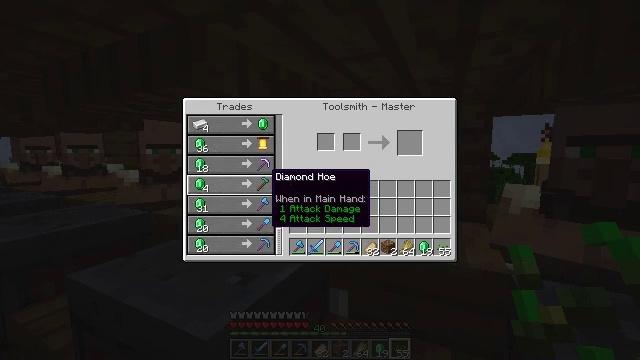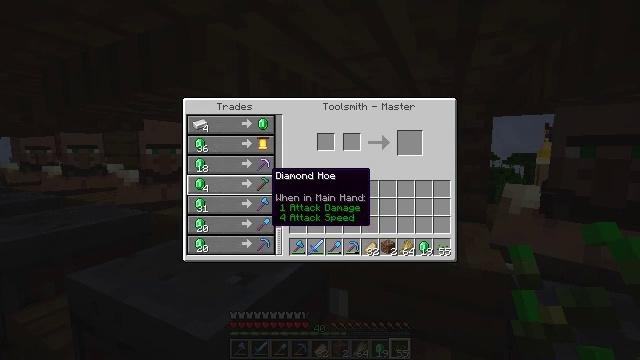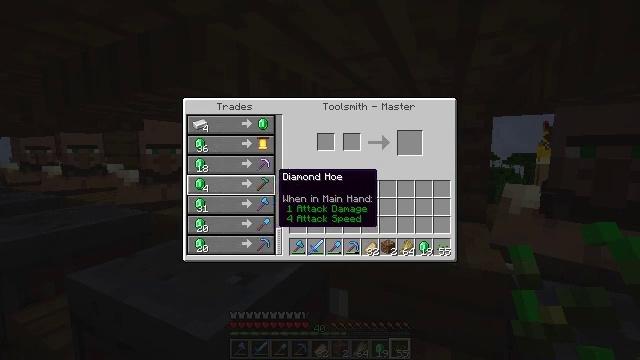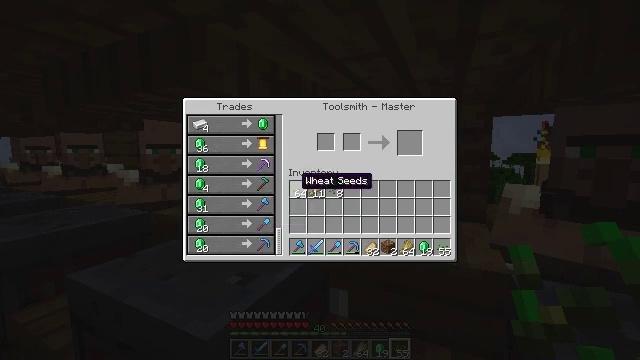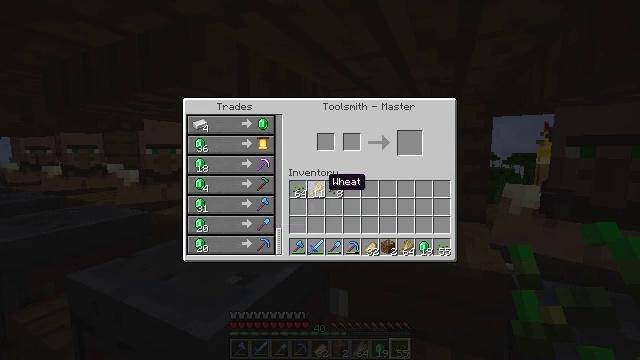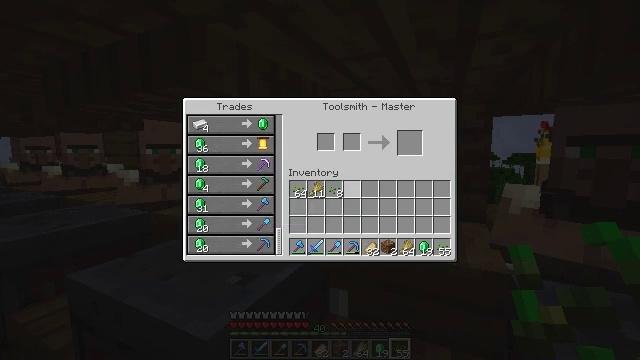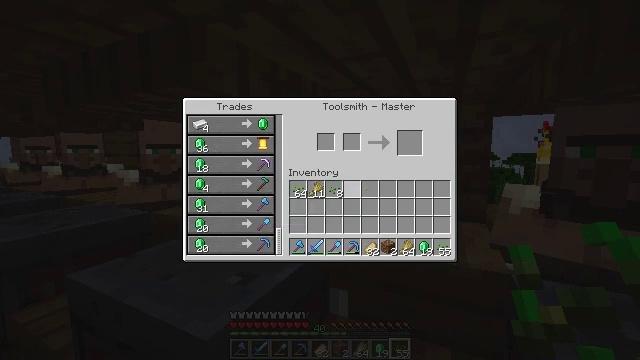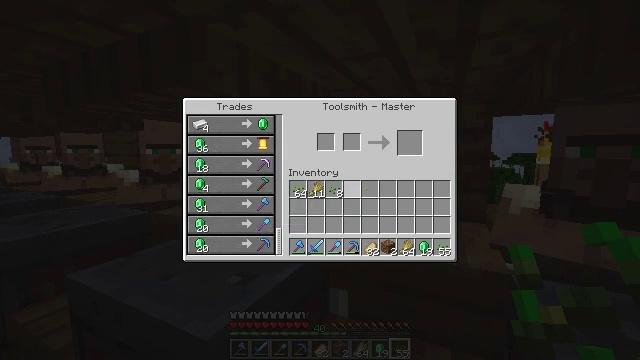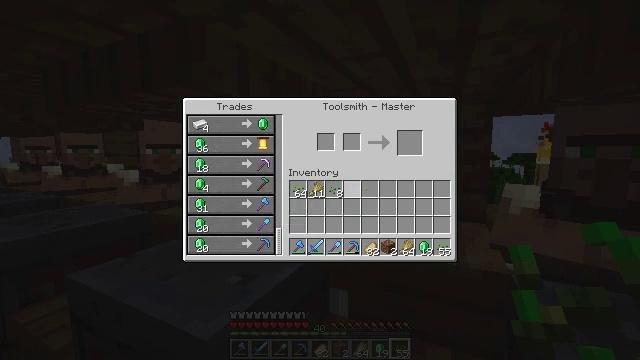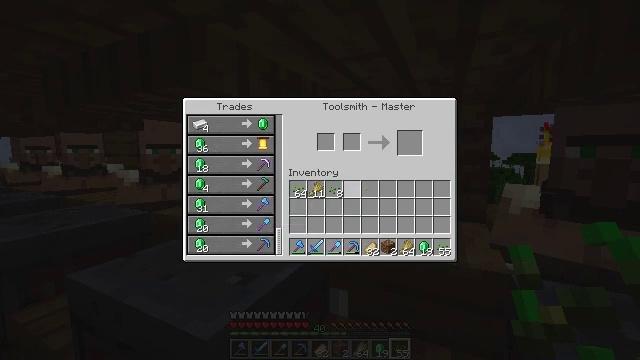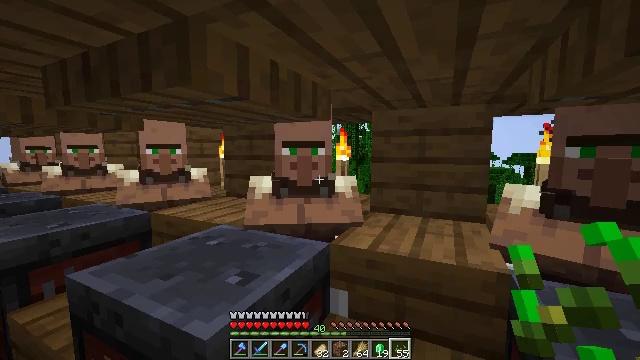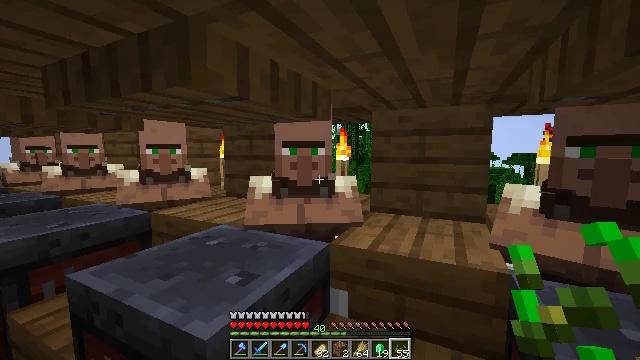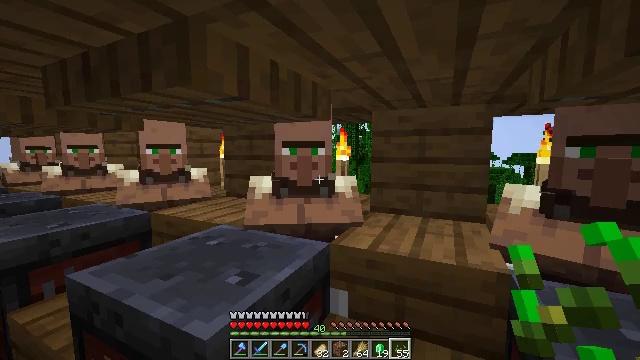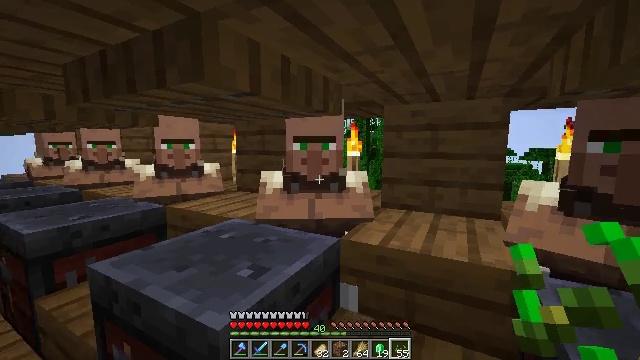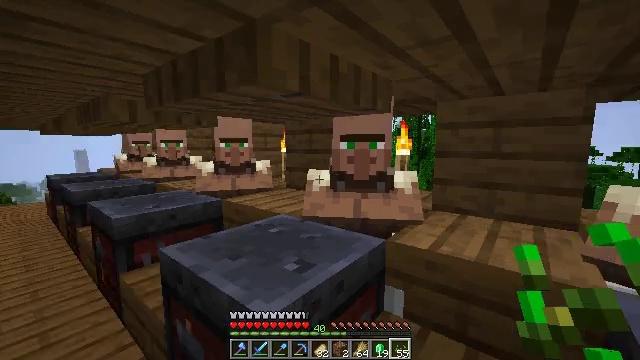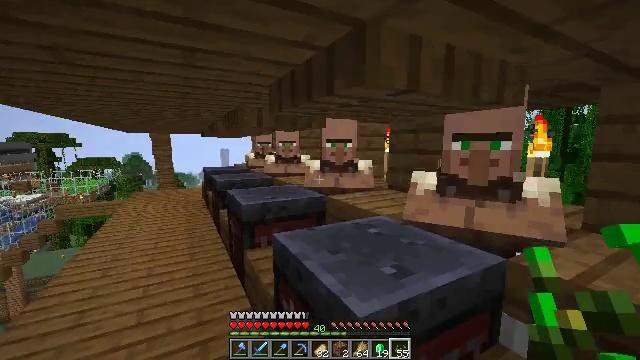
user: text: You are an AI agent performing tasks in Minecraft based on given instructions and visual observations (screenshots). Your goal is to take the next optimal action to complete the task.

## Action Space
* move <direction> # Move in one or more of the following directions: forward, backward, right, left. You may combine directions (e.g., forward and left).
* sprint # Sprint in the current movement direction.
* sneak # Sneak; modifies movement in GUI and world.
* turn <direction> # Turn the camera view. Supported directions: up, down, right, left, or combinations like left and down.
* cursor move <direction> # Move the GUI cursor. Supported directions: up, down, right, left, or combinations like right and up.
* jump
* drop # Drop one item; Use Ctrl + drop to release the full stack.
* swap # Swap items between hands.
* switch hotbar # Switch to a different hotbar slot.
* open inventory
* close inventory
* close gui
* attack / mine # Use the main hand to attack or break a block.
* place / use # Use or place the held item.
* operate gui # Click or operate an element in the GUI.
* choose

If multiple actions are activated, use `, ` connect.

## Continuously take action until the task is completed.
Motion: motion action
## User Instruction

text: Open the crafting table to craft a diamond hoe.
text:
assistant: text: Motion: no_op
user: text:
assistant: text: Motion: cursor move right
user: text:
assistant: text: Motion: cursor move right
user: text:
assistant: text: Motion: cursor move right
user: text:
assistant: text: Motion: cursor move right
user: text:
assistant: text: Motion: no_op
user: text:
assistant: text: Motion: no_op
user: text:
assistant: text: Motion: no_op
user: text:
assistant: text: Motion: no_op
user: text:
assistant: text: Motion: no_op
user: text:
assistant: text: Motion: close gui
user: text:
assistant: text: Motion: no_op
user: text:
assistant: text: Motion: turn left and down
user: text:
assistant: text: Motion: turn left
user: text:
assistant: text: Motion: turn left
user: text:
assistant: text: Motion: turn left
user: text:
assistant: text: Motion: turn left
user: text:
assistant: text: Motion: turn left
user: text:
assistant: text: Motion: no_op
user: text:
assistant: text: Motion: no_op
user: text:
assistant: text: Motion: move forward, turn right and down
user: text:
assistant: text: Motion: move forward, turn right
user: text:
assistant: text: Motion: move forward, turn right
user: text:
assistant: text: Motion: move forward, turn right
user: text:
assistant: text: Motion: move forward and move left, turn right
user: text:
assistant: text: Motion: move forward and move left, turn right
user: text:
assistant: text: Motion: move forward and move left, turn right
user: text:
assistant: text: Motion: move forward and move left, turn right
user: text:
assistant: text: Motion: move forward and move left, turn right
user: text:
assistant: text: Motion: move forward and move left, turn right